You are looking at the unprocessed time series of a bearing vibration snapshot. Based on the visible evidence, which condition applies: normal, inner_race, outer_race, ball?
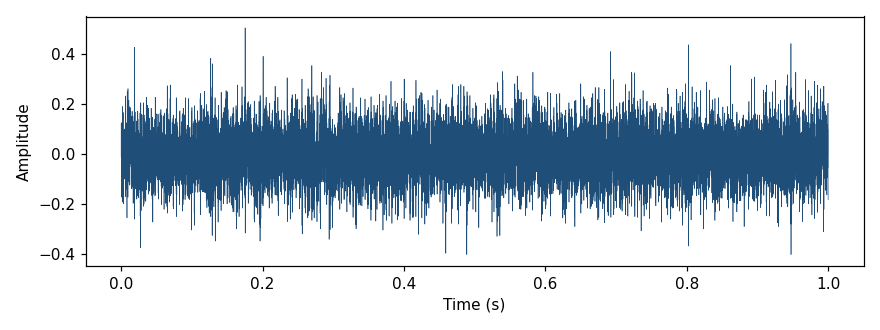
Answer: outer_race